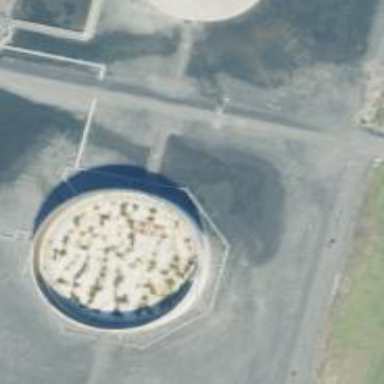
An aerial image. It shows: Storage tank created as man-made structure.